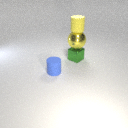
small green metal cube to the right of small blue rubber cylinder